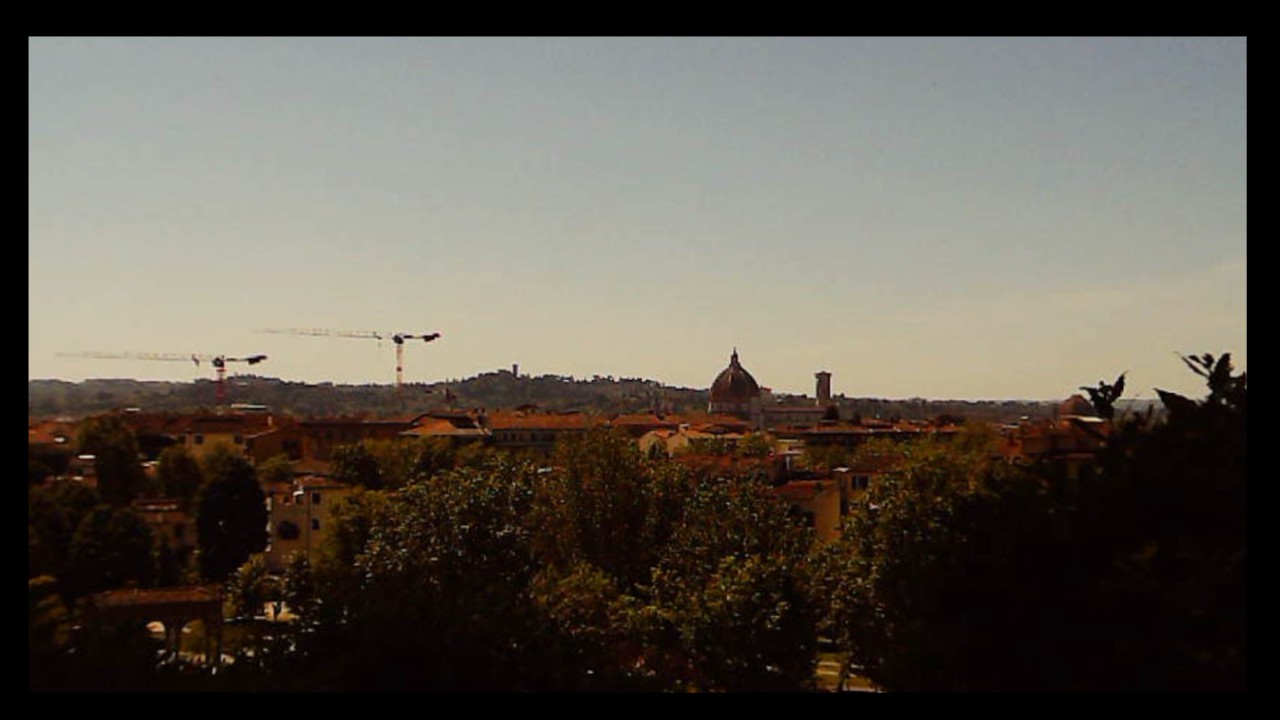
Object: DarwinFPV cineape20